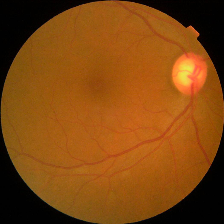
Diabetic retinopathy grade: No DR